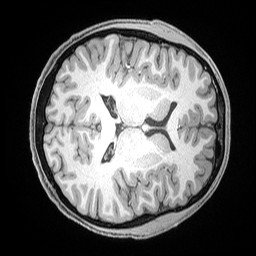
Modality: T1w
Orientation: axial
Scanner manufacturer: siemens
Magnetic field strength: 3 T
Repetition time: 2.53 s
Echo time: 0.00169 s